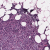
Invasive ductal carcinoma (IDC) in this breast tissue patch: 1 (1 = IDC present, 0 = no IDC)